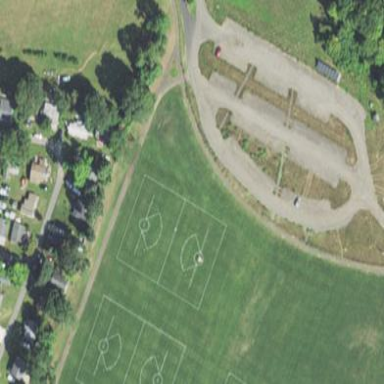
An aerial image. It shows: Soccer pitch designated for leisure and sports activities.